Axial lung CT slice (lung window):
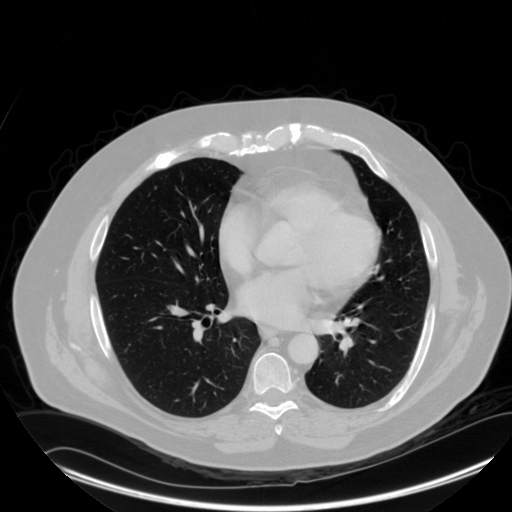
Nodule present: no